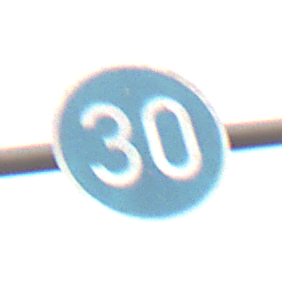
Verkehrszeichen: VorgeschriebeneMindestgeschwindigkeit
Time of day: MorningAfternoon
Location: Outdoor (Nature)
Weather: Overcast
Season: NotSpecified
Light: Natural